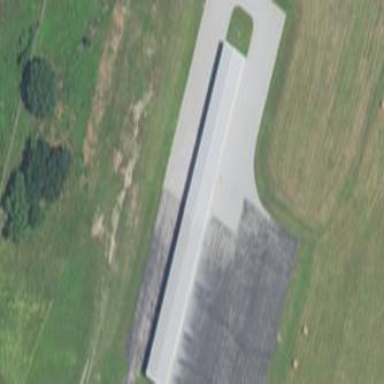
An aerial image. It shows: Airport hangar.